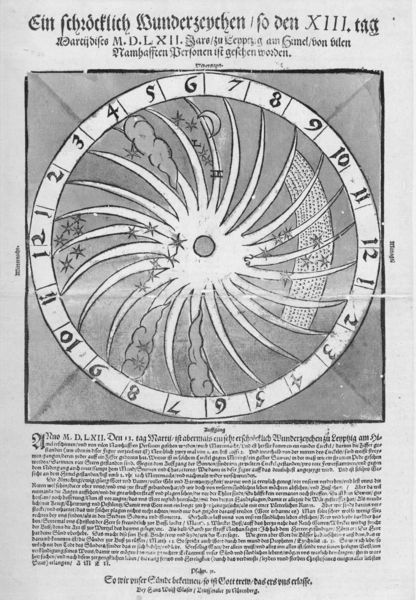
Titel: Ein schröcklich Wunderzeychen/ so den XIII. tag Martij
Künstler: Hans Wolf Glaser
Standort: Zürich.
Institution: Wickiana
Schlagwörter: himmel, weiß, wolken, grau, nacht, schwarz, zeichnung, wolke, rahmen, bild, rauch, sonne, wasserfall, kreis, schrift, grafik, graphik, tag, speichen, rad, zahlen, ziffern, uhr, deutsch, mond, stern, strahlen, druck, halbmond, mondsichel, sterne, schraffur, radierung, stich, titel, seite, illustration, schwarzweiß, text, zeitung, überschrift, zahl, zentrum, ereignis, zeilen, nummern, kupferstich, sternzeichen, acht, quadratisch, zehn, dokumentation, kalender, sonnenrad, majuskel, wunderzeichen, kosmos, zenmtrum